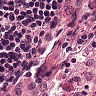
Metastatic tissue present: no